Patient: sex M, age 72
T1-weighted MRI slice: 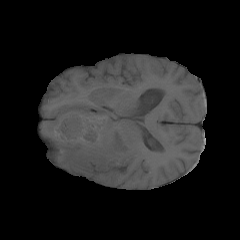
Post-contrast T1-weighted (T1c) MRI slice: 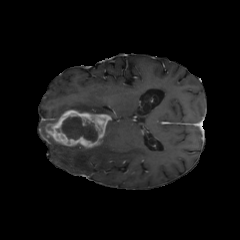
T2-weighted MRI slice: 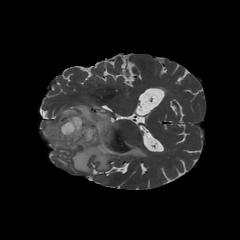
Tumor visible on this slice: yes
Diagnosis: Glioblastoma, IDH-wildtype
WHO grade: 4